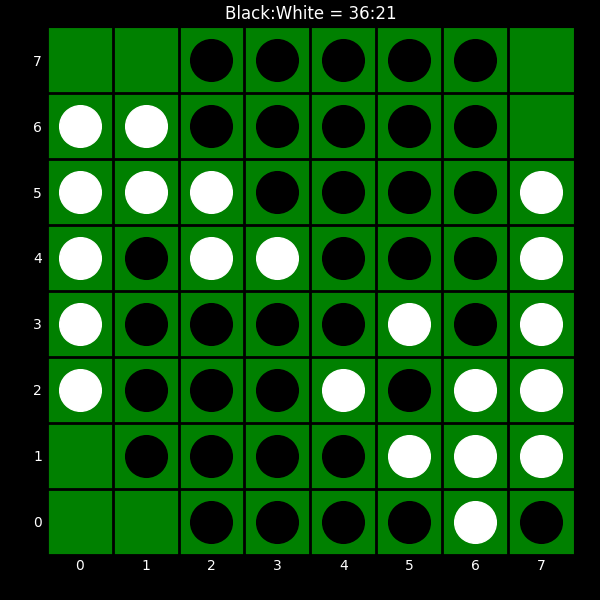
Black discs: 36
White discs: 21